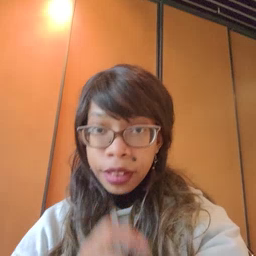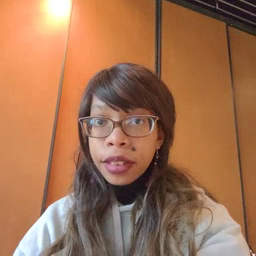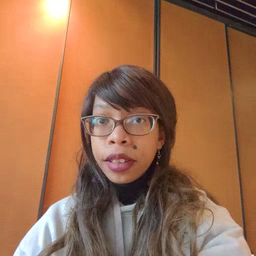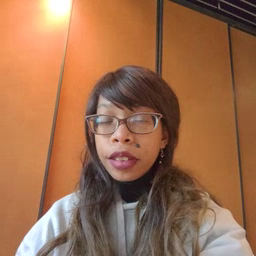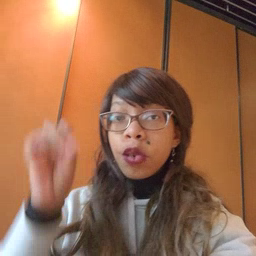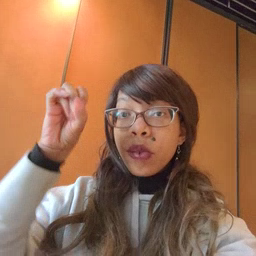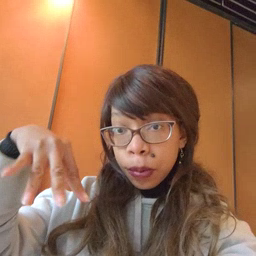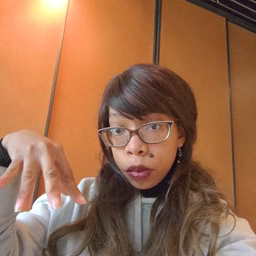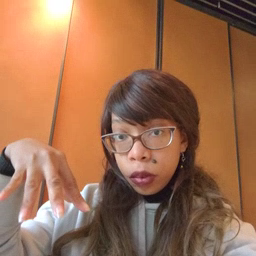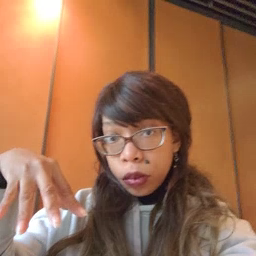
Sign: drop